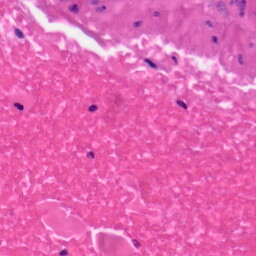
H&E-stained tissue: Skin